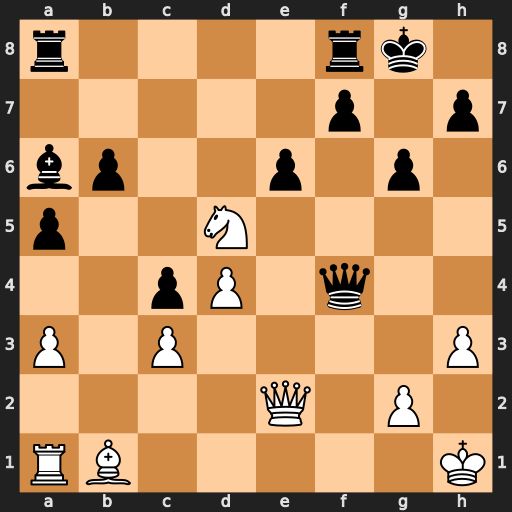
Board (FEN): r4rk1/5p1p/bp2p1p1/p2N4/2pP1q2/P1P4P/4Q1P1/RB5K
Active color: w
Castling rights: -
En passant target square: -
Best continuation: Nxf4